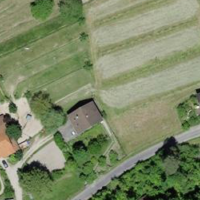
EUNIS habitat code: 55
Species observed at this site:
Caltha palustris